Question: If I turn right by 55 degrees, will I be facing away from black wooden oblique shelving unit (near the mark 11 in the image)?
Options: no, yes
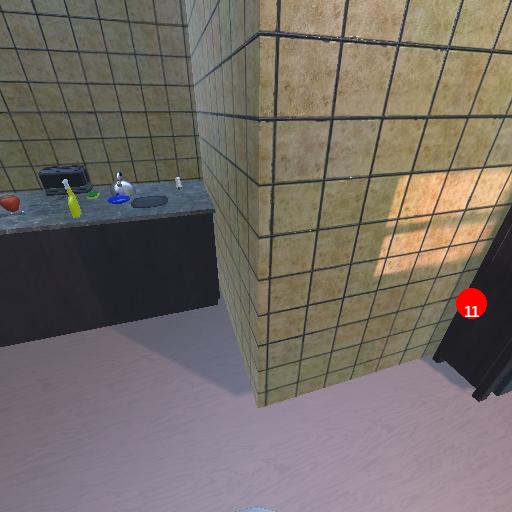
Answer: no